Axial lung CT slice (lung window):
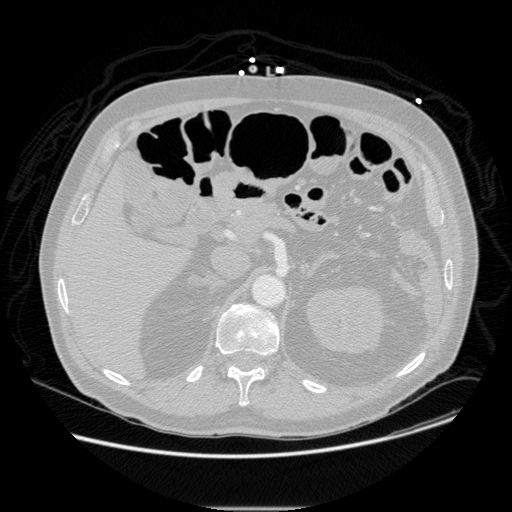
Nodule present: no